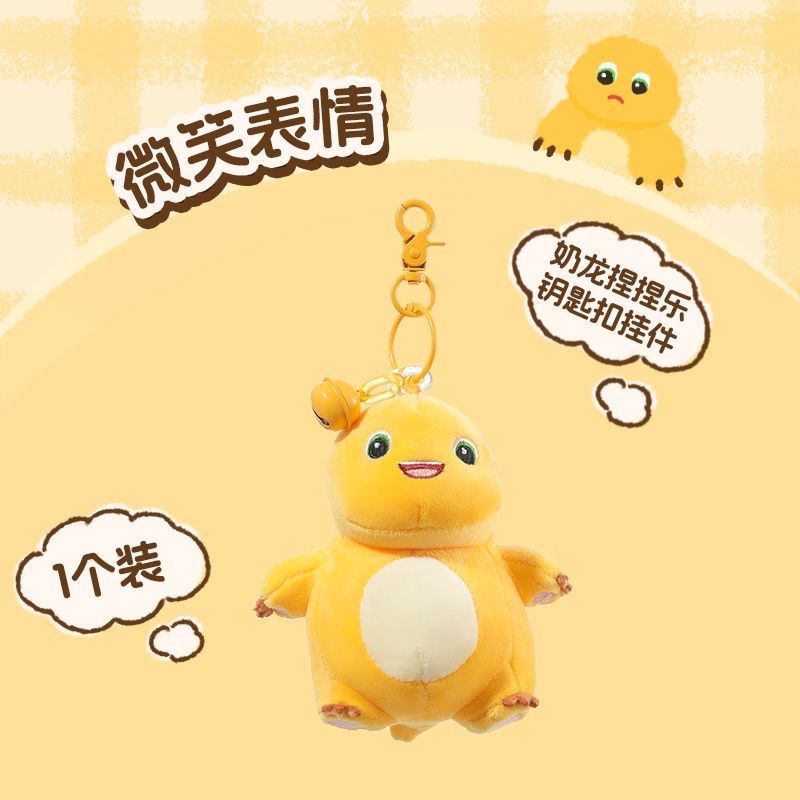
Label: nailong